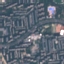
Land use / land cover: Residential